Lunar surface albedo tile
Center latitude: -26.114
Center longitude: -29.36
Resolution (meters per pixel, mean): 148.97
Tile area (km^2): 22604.07
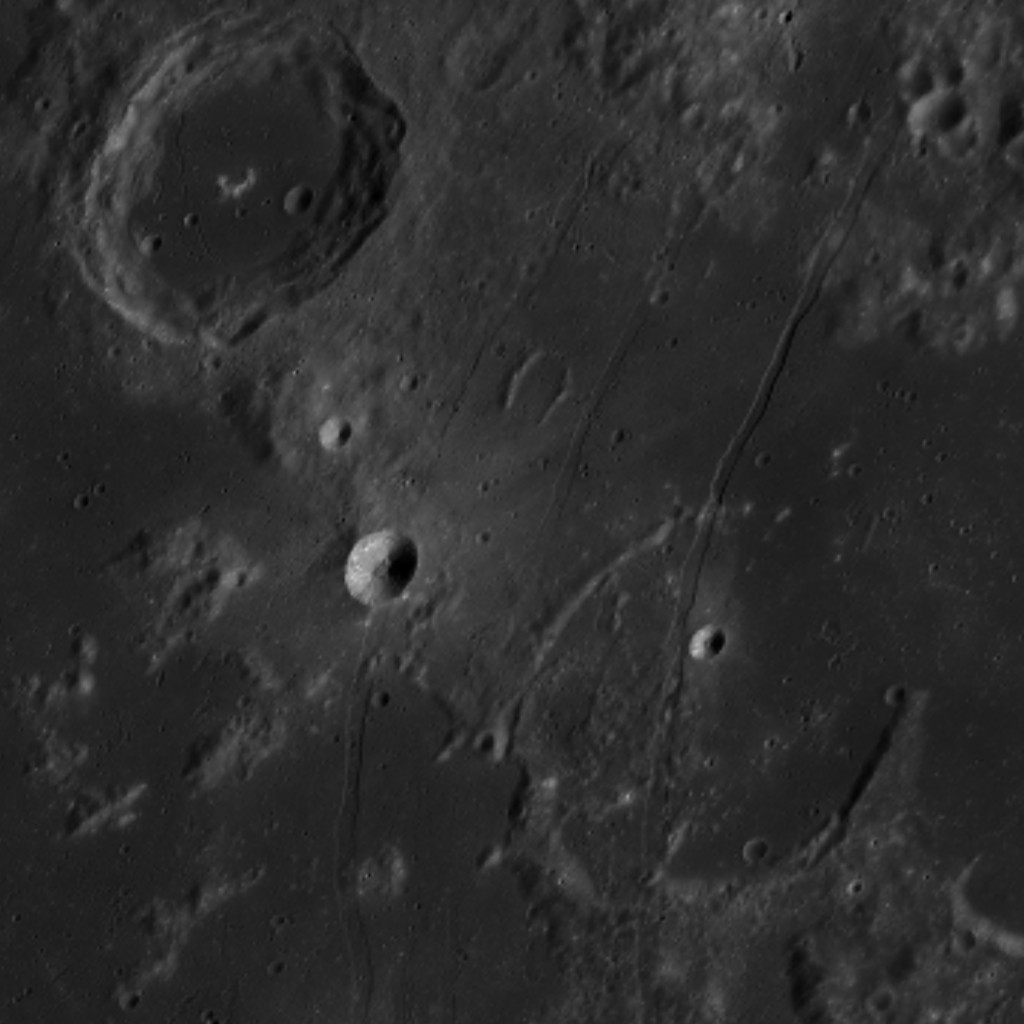